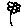
Label: flower